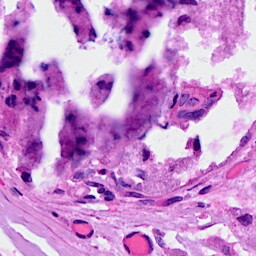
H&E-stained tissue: Breast